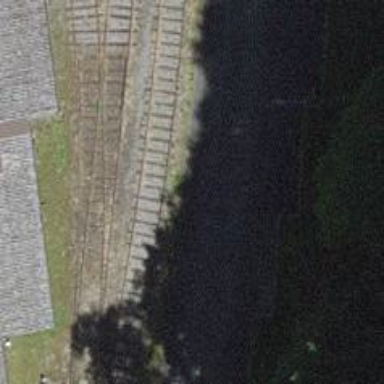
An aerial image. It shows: Railway switch.